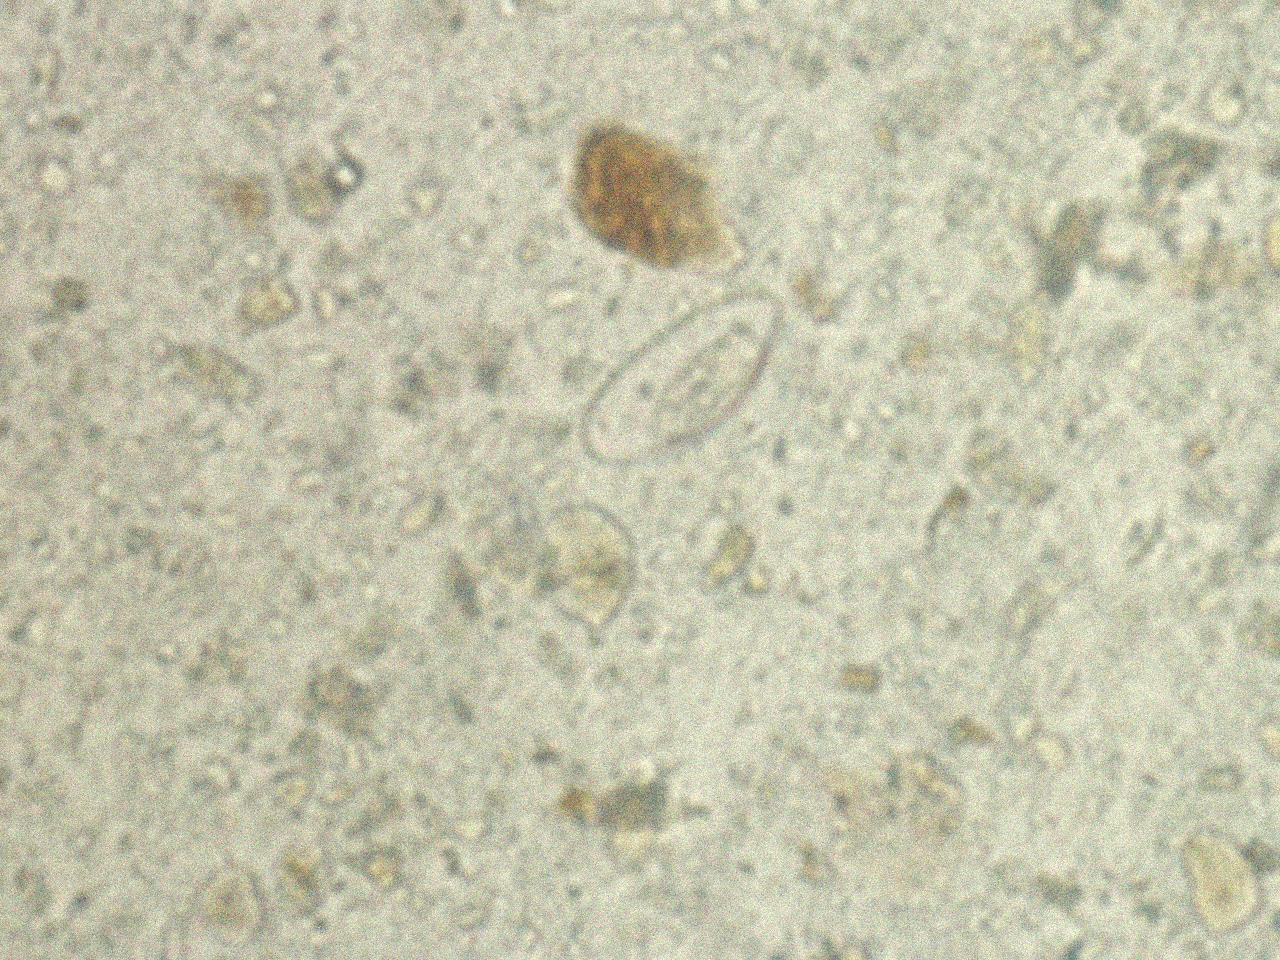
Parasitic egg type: Enterobius vermicularis